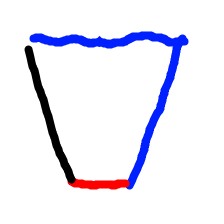
Shape: trapezoid